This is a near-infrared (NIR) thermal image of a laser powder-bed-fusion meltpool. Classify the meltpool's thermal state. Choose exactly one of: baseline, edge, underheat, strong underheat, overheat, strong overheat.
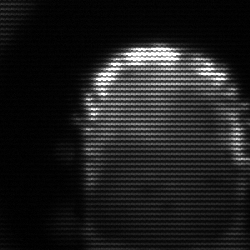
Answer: baseline